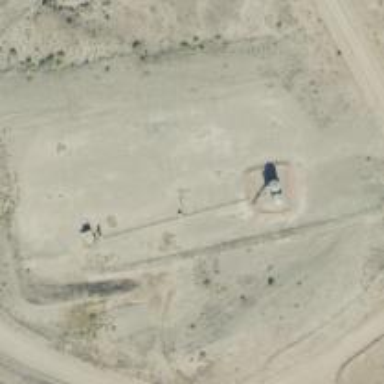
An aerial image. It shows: Petroleum well.